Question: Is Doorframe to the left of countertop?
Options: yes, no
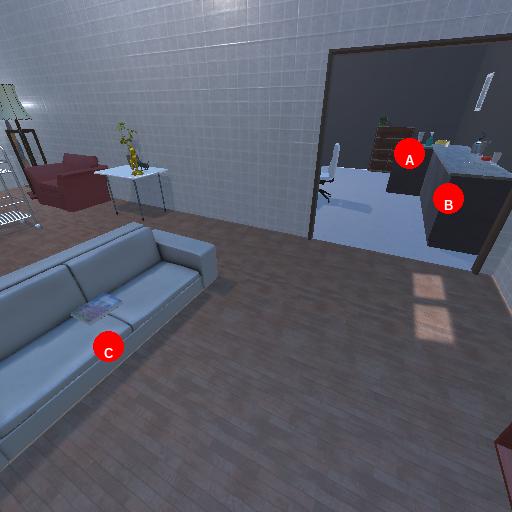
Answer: yes